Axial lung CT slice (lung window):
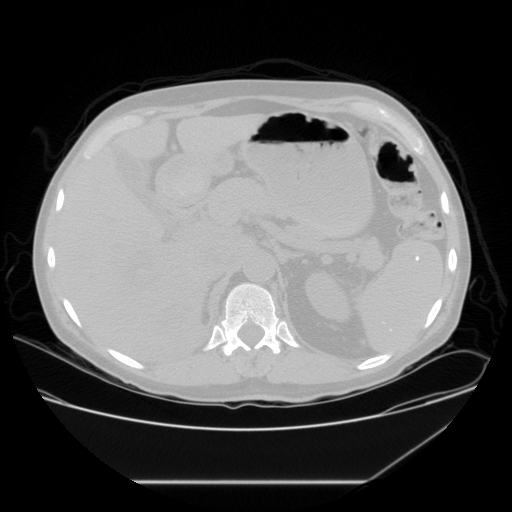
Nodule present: no